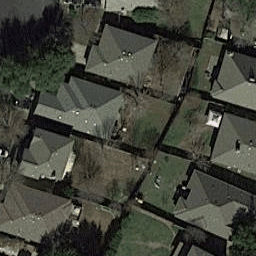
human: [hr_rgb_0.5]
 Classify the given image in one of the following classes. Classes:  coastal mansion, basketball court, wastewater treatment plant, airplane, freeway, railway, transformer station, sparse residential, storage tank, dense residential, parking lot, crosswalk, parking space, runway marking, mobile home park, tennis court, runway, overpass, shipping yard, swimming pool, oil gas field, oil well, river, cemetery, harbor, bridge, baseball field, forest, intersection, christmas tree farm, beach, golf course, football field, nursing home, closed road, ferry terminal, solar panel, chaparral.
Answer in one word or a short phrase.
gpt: dense residential